Question: I am using yii2 jui widget without any modification. but the border wrapping the tabs widget is not rendered correctly. see attached picture.
I have tried to wrap the whole content into a new div with inline border html like
'''
<div style=style="border:1px solid black;"> tab contents</div>
'''
But this custom border is just overlapping the one going below Admission Date Package label.

The related CSS code is like this:
'''
<div id="w1-tab0" aria-labelledby="ui-id-1" class="ui-tabs-panel
ui-widget-content ui-corner-bottom" role="tabpanel" aria-hidden="false">
<div class="col-lg-6"><div class="form-group field-patientdetail-admission_date">
*:before, *:after {
box-sizing: border-box;
}
*:before, *:after {
box-sizing: border-box;
}
.ui-tabs .ui-tabs-panel {
background: none repeat scroll 0 0 rgba(0, 0, 0, 0);
border-width: 0;
display: block;
padding: 1em 1.4em;
}
.ui-corner-all, .ui-corner-bottom, .ui-corner-right, .ui-corner-br {
border-bottom-right-radius: 4px;
}
.ui-corner-all, .ui-corner-bottom, .ui-corner-left, .ui-corner-bl {
border-bottom-left-radius: 4px;
}
.ui-widget-content {
background: url("images/ui-bg_flat_75_ffffff_40x100.png") repeat-x scroll 50% 50% #ffffff;
border: 1px solid #aaaaaa;
color: #222222;
}
* {
box-sizing: border-box;
}
.ui-widget-content {
color: #222222;
}
.ui-widget {
font-family: Verdana,Arial,sans-serif;
font-size: 1.1em;
'''
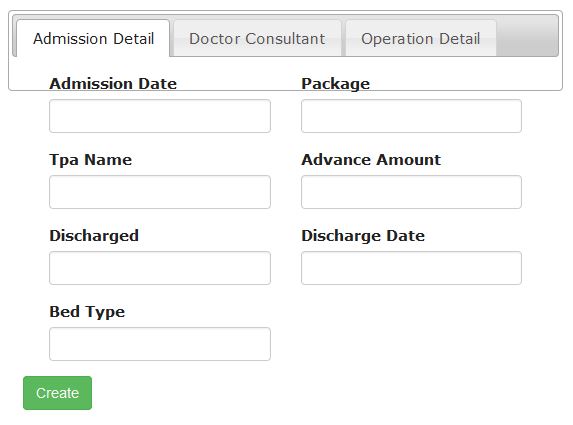
Answer: You are probably using float:left for the form elements. This takes them out of the normal flow for the tabs. You can take a look here for some solutions to the problem.
<URL>